Question: This is continued question from <URL>.
Scenario:
I've drop down shown below.

Lets say today is .
From drop down shown above, if the user selects the hour drop should contain .
But, if the user selects then the Start Date Hour Drop down should contain .
could anyone guide me if this is possible at all using JQuery please?
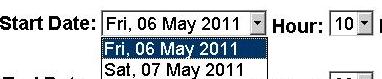
Answer: Like this:
'''
function addHoursRangeToSelect(select, from, to){
$(select).empty();
for(var h=from; h<=to; h++){
$("<option />").val(h).html(addZero(n)).appendTo($(select));
}
function addZero(n){ return (n < 10 ? "0"+n : ""+n); }
}
$("#startDate").change(function(){
var startHH1, endHH1;
switch($(this).val()){
case "2011-05-06": //Assuming "2011-05-06" is the value of 'Fri, 06 May 2011' option
startHH1 = 10; endHH1 = 23; break;
case "2011-05-07": //Assuming "2011-05-06" is the value of 'Sat, 07 may 2011' option
startHH1 = 0; endHH1 = 10; break;
}
addHoursRangeToSelect("#startHH1", startHH1, endHH1);
});
'''
Hope this helps.
Cheers